Question: I've created a task to move my files to another server inside Bamboo using robocopy.
'''
${bamboo.build.working.directory}\target\ \\DEVARCHER\inetpub\wwwroot\mywebsite\ /IS /MIR
'''

However, when I do this robocopy returns the wrong code that is expected:
'''
build 10-Jan-2014 13:41:56 Ended : Fri Jan 10 13:41:56 2014
simple 10-Jan-2014 13:41:56 Failing task since return code of
[C:\windows\system32\robocopy C:\bamboo-home\xml-data\build-dir\PHX-PL-JOB1\target\ \\DEVARCHER\inetpub\wwwroot\phoenix\ /IS /MIR]
was 1 while expected 0
'''
Okay so I read somewhere else to return 'EXIT /B 0' but then robocopy ONLY moves folders and not files. Anyone got any ideas why?
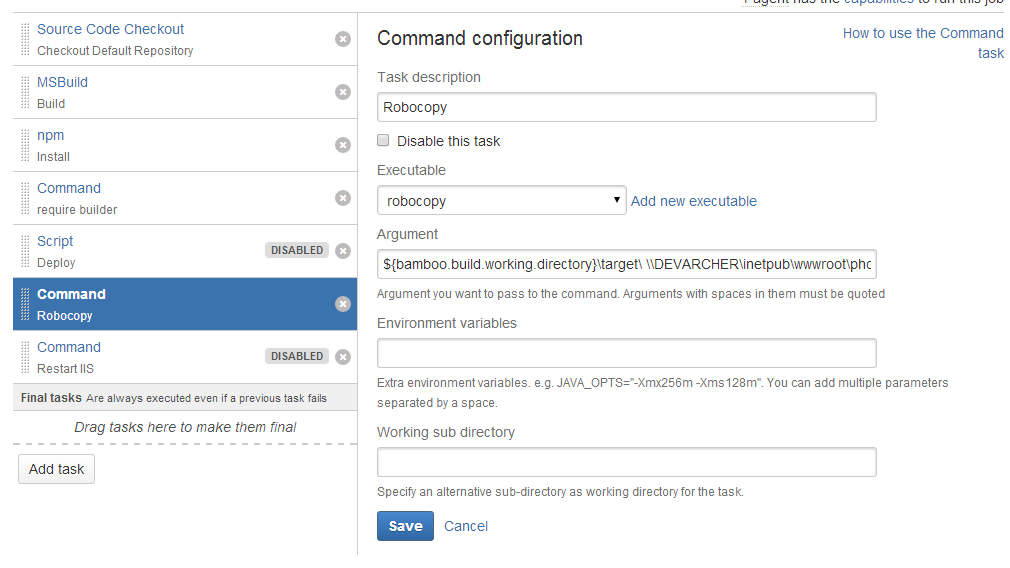
Answer: Changing the task to a 'script' and then inserting the following allowed my to be able to wrap the robocopy statement in params which was causing the problem. End result:
'''
(C:\windows\system32
obocopy ${bamboo.build.working.directory} arget\ \DEVARCHER\inetpub\wwwroot\phoenix\ /MIR) ^& IF %ERRORLEVEL% LEQ 4 exit /B 0
'''